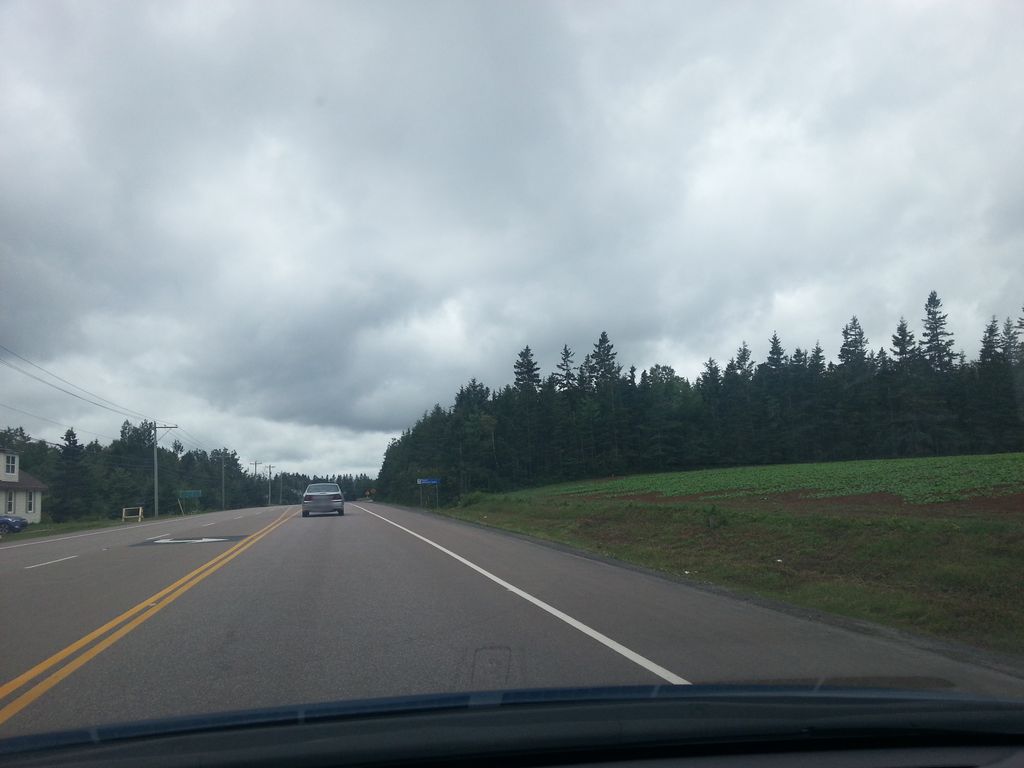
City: charlottetown